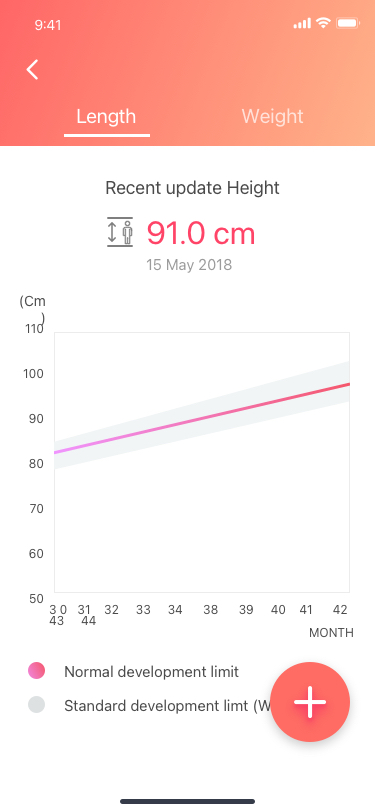
Text in this UI design:
MONTH
(Cm)
3 0   31    32     33     34      38      39     40    41      42     43     44
110

100

90

80

70

60

50
Normal development limit
Standard development limt (WTO)
Recent update Height
15 May 2018
91.0 cm
Length
Weight